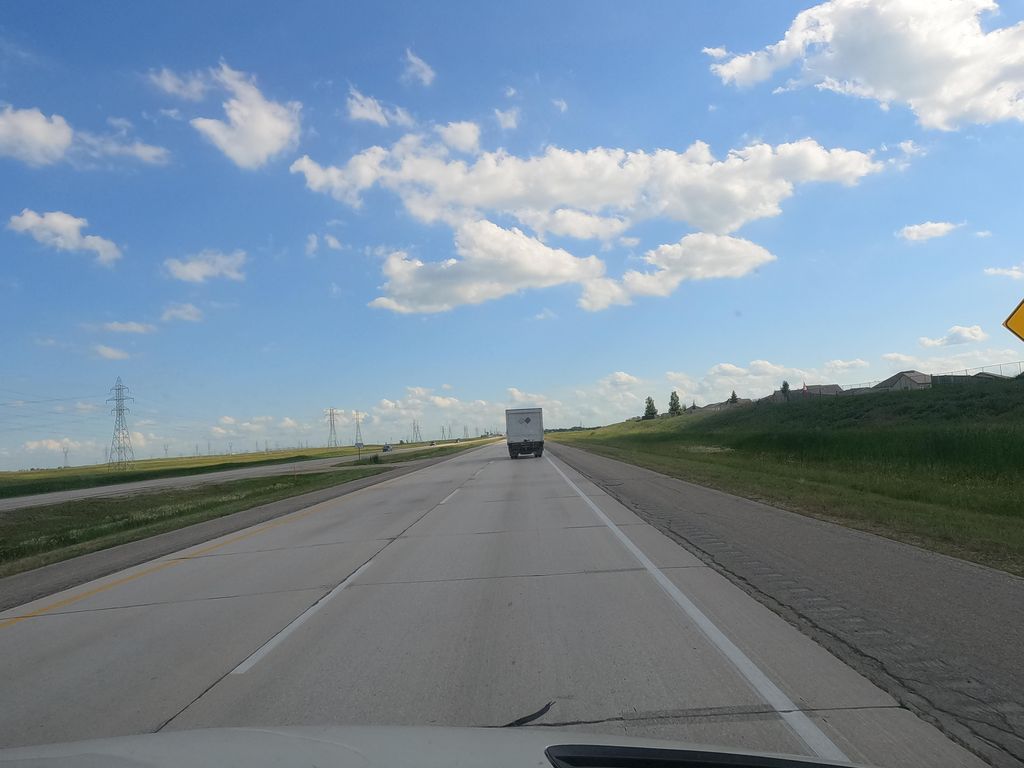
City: winnipeg